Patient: sex F, age 59
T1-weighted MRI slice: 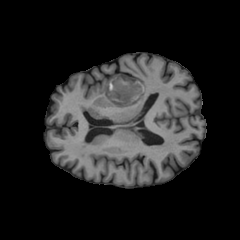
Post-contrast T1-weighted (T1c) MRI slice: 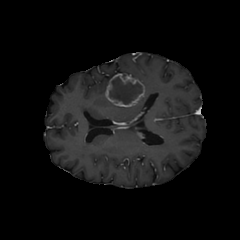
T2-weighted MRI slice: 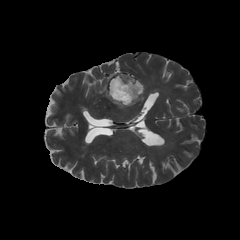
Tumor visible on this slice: yes
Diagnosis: Glioblastoma, IDH-wildtype
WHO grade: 4